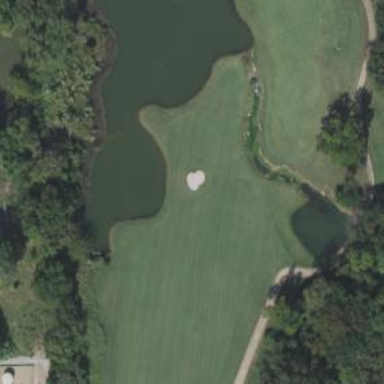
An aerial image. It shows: Golf hole.